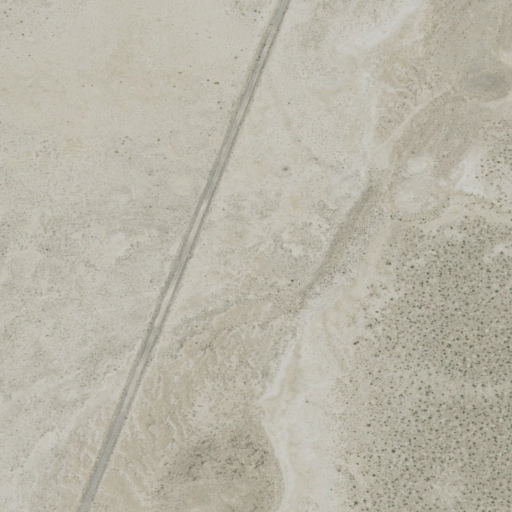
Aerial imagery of mountain in Utah named Smelter Hills containing barren land, shrub, and grassland